Question: I'm trying to access information within a 'Graph' object in Mathematica 8. For some reason, the 'Part' command does not seem to work.
'myGraph' is the object I want to gain access to.
The first line below displays myGraph. The others serve to inspect it.
'''
myGraph
myGraph // FullForm
myGraph // InputForm
myGraph // OutputForm
myGraph[[1]]
myGraph[[2]]
'''

Why doesn't 'myGraph[[1]]' return 'List[1,3,4,2,5]' ?
[I checked to level 2 just in case 'Graph' were wrapped by some invisible wrapper. 'Level[myGraph,1]', simply returns '{}'. And 'FullForm[myGraph][[1]]' returns a picture of the graph itself.
I must be overlooking something obvious.
---
Here's the code I used to produce the graph. Most of it is irrelevant to the issue at hand.
But at least you'll be working with the same code I am using.
'''
ClearAll[edges, compatibleQ, adjacentCourses, g];
edges[w_, b_] :=
Most /@ Accumulate /@
Flatten[Permutations[#] & /@ IntegerPartitions[w, All, b], 1]
compatibleQ[j_, k_, edg_] :=
If[Intersection[edg[[j]], edg[[k]]] == {}, {j, k}, False]
adjacentCourses[edg_] :=
Module[{len = Length[edg]},
Cases[Flatten[Table[compatibleQ[j, k, edg], {j, len}, {k, j, len}],
1], {v_, w_} :> v \[UndirectedEdge] w]]
myGraph = Graph[adjacentCourses[edges[9, {2, 3}]], VertexLabels -> "Name",
ImagePadding -> 10]
'''
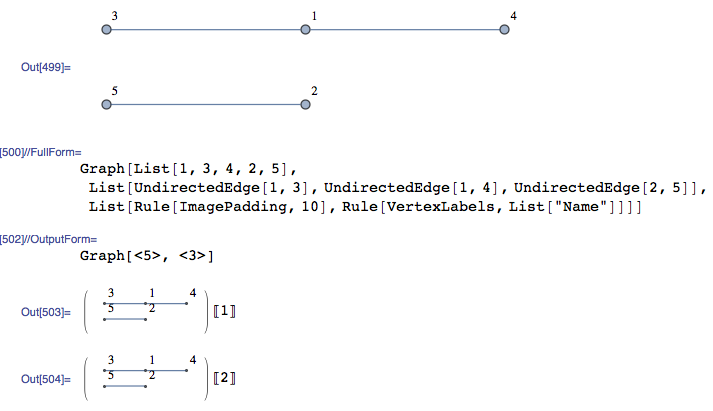
Answer: Despite appearances, the graph objects introduced in Mathematica 8 are not "normal" symbolic expressions. The following SO question discusses this and other such problems in detail, including ways to extract parts of the graph definition:
<URL>